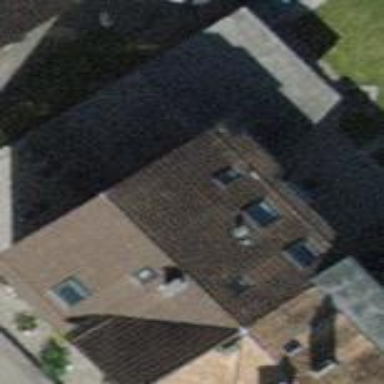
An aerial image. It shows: Building with tile roof.